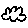
Label: cloud